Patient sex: M
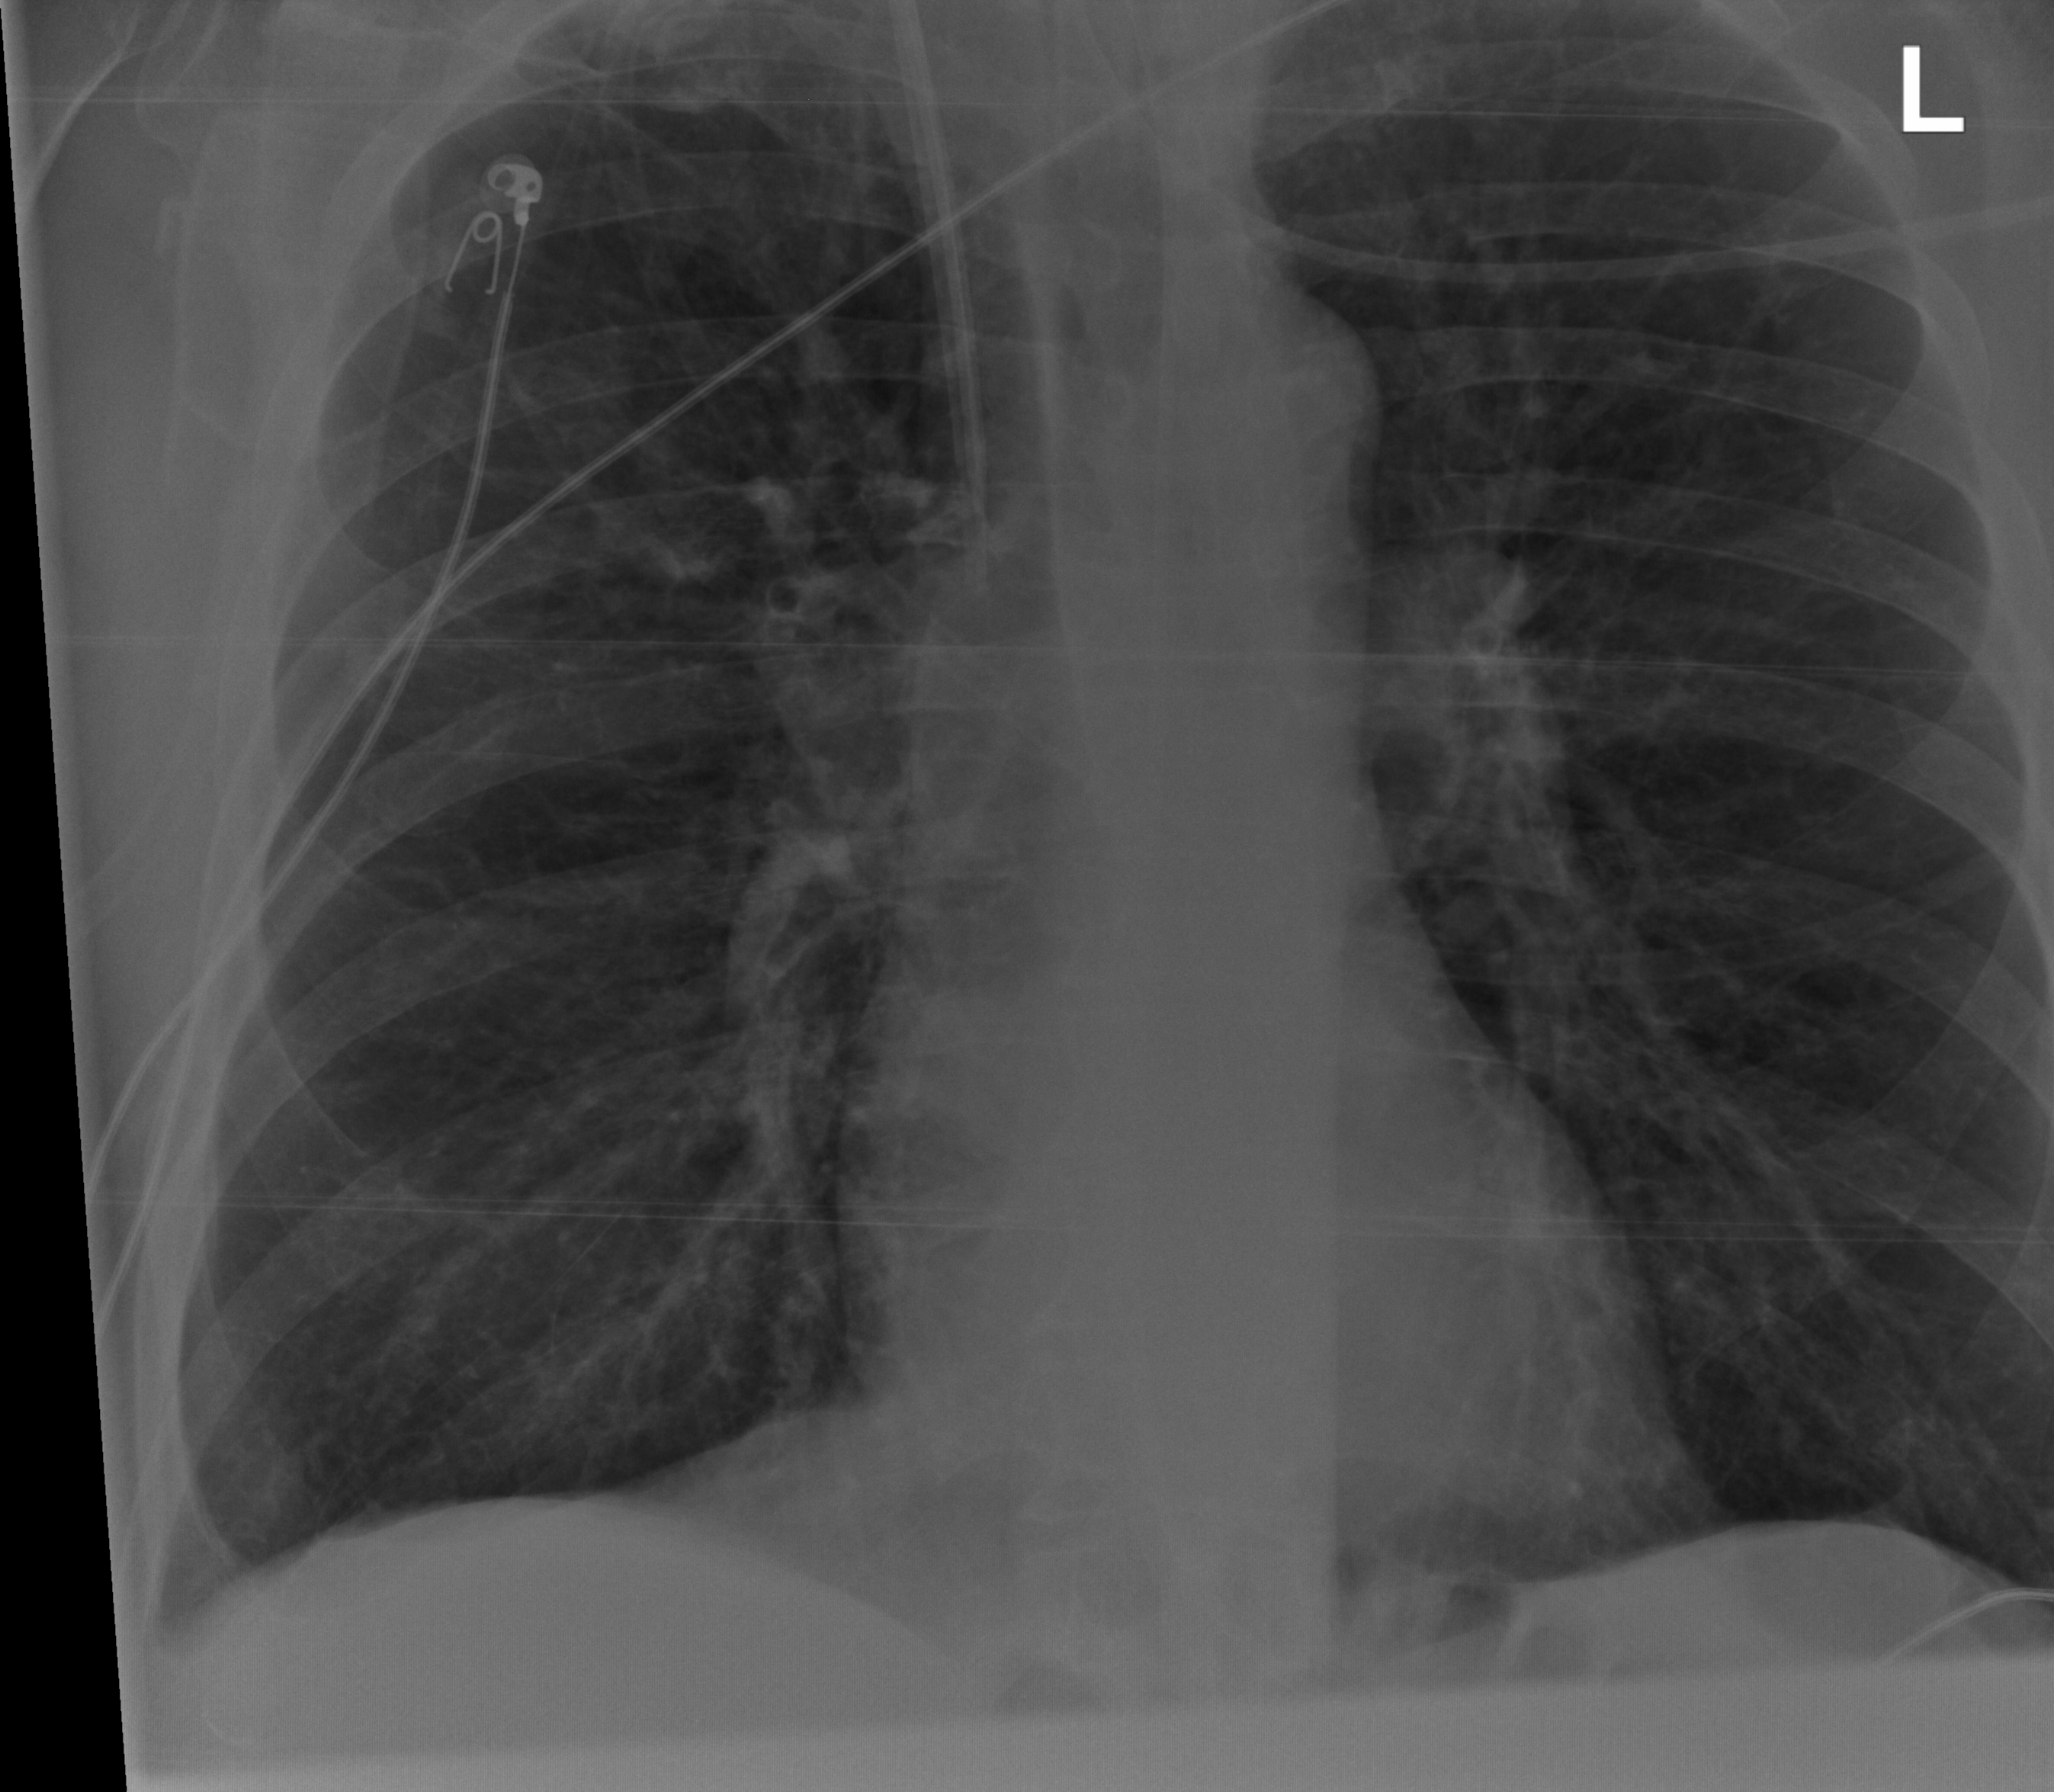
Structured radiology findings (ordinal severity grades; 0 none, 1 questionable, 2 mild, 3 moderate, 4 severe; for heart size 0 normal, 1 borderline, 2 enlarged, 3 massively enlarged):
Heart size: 0
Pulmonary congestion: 0
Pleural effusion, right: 0
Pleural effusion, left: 0
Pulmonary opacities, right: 2
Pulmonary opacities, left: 0
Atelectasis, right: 2
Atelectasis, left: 0